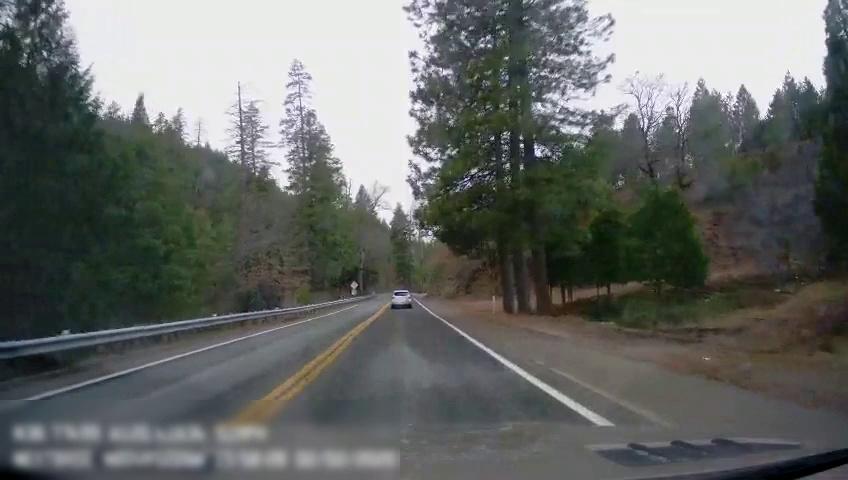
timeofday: Day
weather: Cloudy
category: Drivable Space
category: Vehicles | Car
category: Lanes | Current Lane
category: Lanes | Current Lane
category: Lanes | Opposite Lane